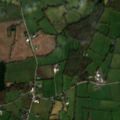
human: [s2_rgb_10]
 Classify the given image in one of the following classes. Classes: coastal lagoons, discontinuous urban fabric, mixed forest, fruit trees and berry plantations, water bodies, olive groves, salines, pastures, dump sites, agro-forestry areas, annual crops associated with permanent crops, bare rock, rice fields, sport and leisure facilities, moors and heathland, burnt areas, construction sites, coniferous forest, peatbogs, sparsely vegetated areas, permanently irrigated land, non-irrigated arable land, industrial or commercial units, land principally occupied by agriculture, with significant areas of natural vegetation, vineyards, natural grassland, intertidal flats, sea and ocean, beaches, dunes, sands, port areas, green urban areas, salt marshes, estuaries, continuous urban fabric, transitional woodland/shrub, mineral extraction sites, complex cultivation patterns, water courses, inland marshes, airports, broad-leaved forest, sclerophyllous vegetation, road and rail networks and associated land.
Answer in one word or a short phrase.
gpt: pastures, broad-leaved forest, mixed forest